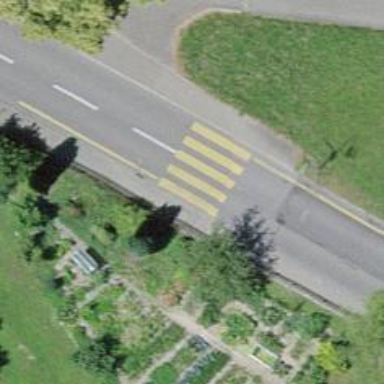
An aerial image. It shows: Uncontrolled zebra crossing on the road.